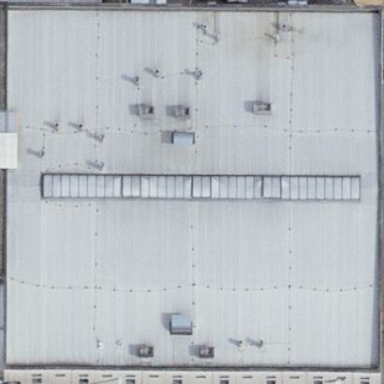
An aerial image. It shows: Industrial building.